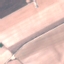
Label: AnnualCrop